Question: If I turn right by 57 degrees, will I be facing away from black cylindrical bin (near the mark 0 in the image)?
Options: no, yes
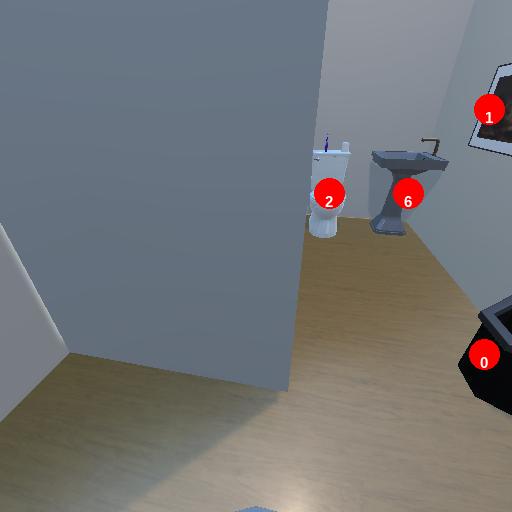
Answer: no